Interaction volume radius: 5 \u00c5
Interaction volume height: 20 \u00c5
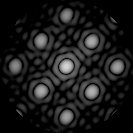
Disorder parameter: 0.05882